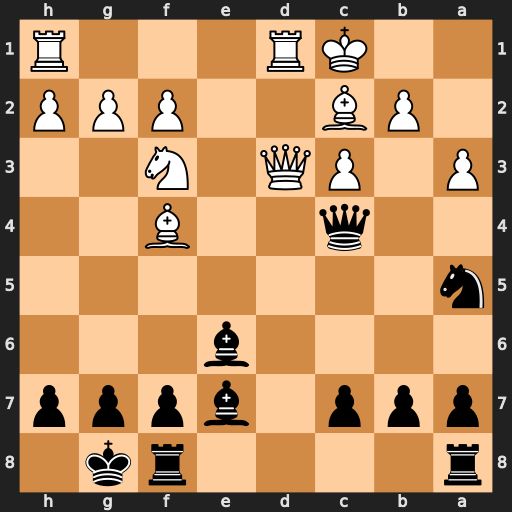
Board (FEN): r4rk1/ppp1bppp/4b3/n7/2q2B2/P1PQ1N2/1PB2PPP/2KR3R
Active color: b
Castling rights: -
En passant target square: -
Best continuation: Qxf4+